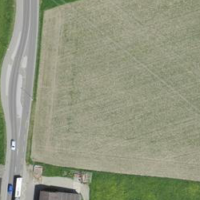
EUNIS habitat code: 52
Species observed at this site:
Geranium pyrenaicum